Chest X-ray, PA view. Patient: 29 years old, sex M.
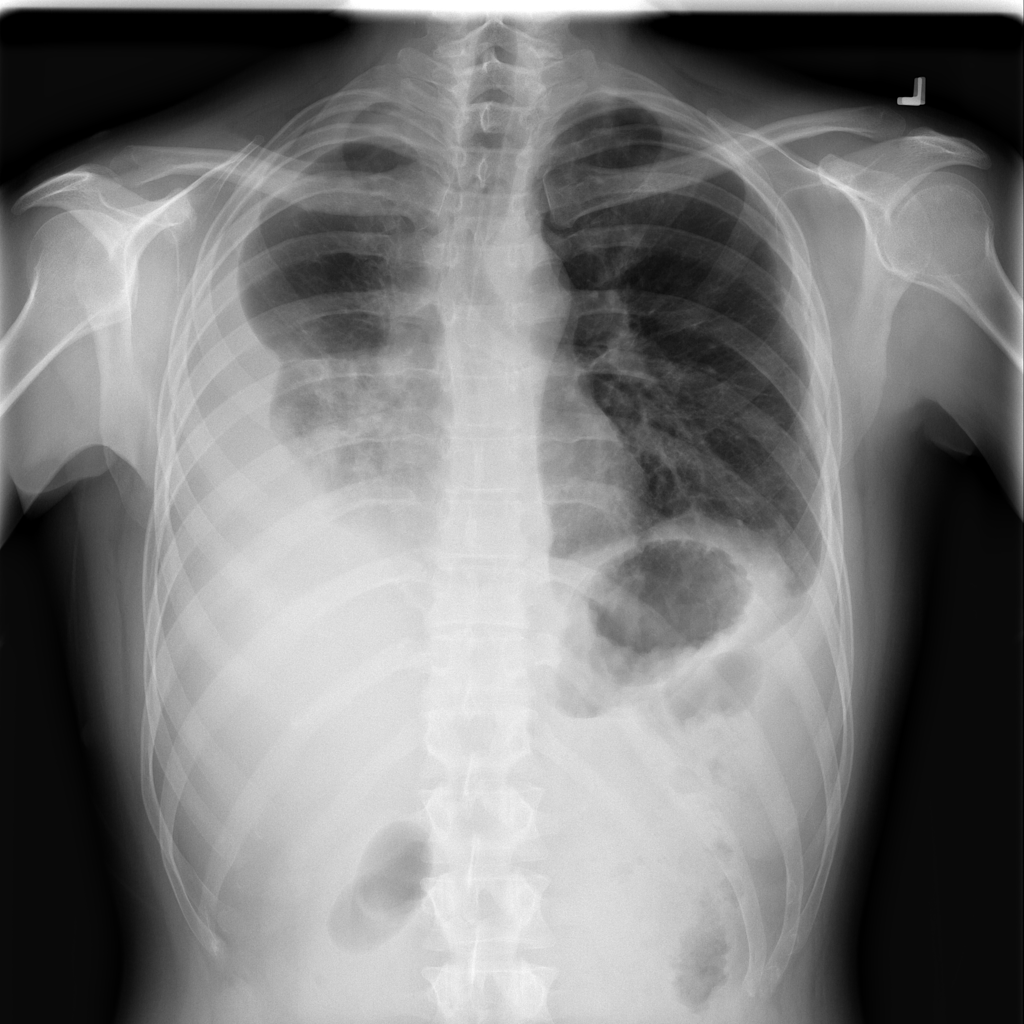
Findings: No Finding